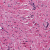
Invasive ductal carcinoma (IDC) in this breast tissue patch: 0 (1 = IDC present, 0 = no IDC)